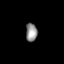
Tissue: prostate
Cell type: Fibroblasts
Senescence score: 0.752
Nuclear area (px): 200
Mean DAPI intensity: 147.675